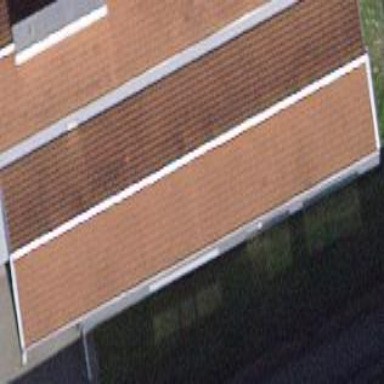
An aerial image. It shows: Building with gabled roof.